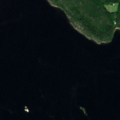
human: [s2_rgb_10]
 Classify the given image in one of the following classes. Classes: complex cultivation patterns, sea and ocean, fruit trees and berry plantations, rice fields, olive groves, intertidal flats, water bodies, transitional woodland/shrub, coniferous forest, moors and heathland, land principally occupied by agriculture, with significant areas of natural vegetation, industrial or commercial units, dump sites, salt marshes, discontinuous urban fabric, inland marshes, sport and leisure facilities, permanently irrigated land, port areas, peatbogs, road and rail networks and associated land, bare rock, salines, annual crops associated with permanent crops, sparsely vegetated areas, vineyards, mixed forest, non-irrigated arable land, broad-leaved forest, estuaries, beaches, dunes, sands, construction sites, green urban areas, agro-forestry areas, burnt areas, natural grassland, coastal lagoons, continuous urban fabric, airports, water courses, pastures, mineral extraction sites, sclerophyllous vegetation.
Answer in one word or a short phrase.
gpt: coniferous forest, water bodies